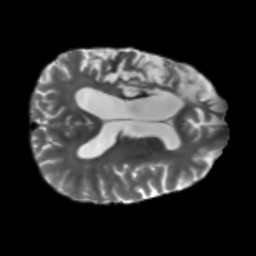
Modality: T2w
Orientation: axial
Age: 56
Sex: male
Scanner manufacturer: siemens
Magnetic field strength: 3 T
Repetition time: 5.25 s
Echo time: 0.08 s